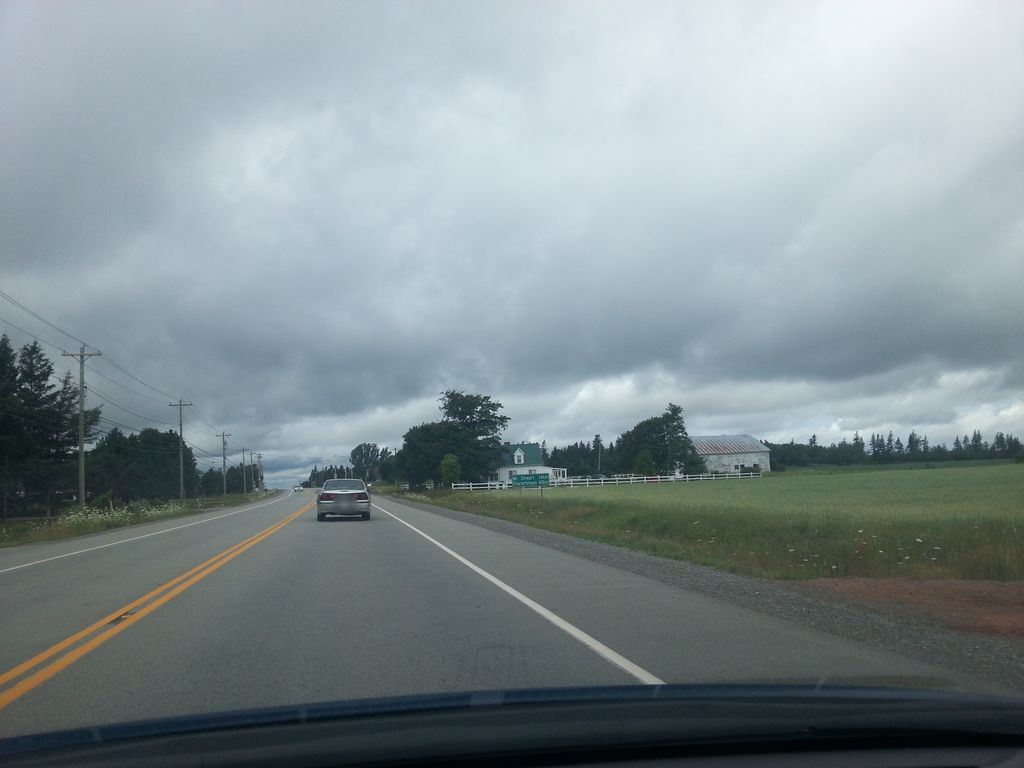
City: charlottetown